Interaction volume radius: 5 \u00c5
Interaction volume height: 30 \u00c5
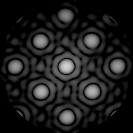
Disorder parameter: 0.05436